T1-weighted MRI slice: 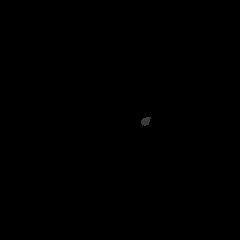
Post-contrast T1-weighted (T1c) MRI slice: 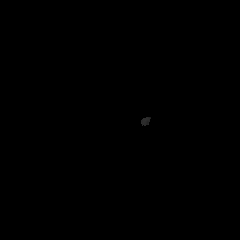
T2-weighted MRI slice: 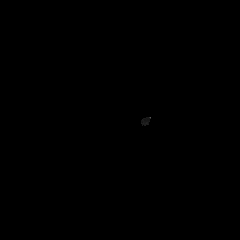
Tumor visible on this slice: no